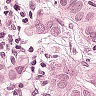
Metastatic tissue present: yes